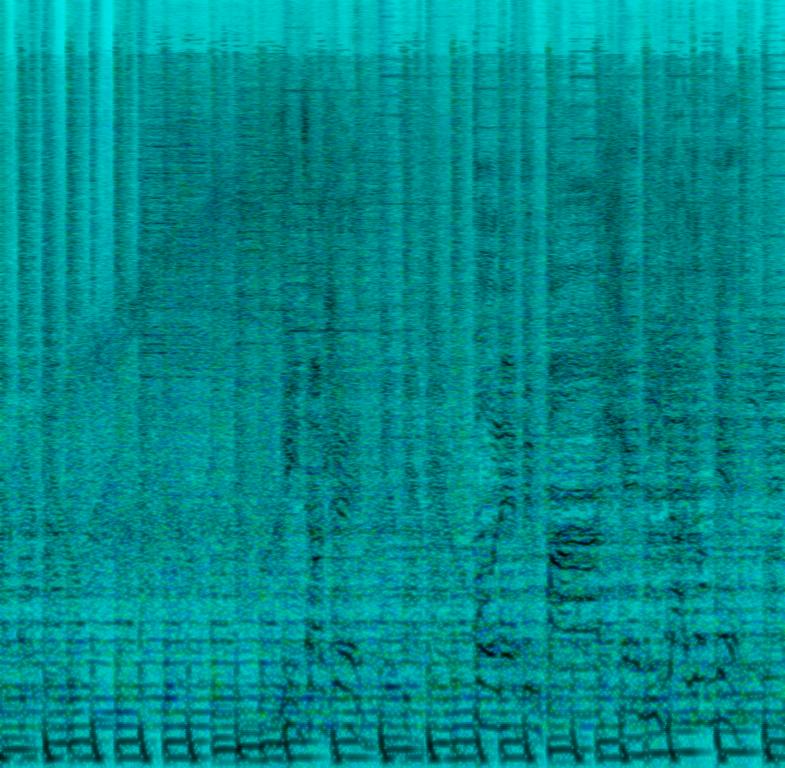
This pop song features a male voice singing the main melody. This is accompanied by female voices singing backing voices in harmony. The percussion plays a groovy bassline. Synth sounds are heard in the background in the form of volume swells and ring modulators. This song has a happy feel. This song is a dance song. It can be played at a house party.